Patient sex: M
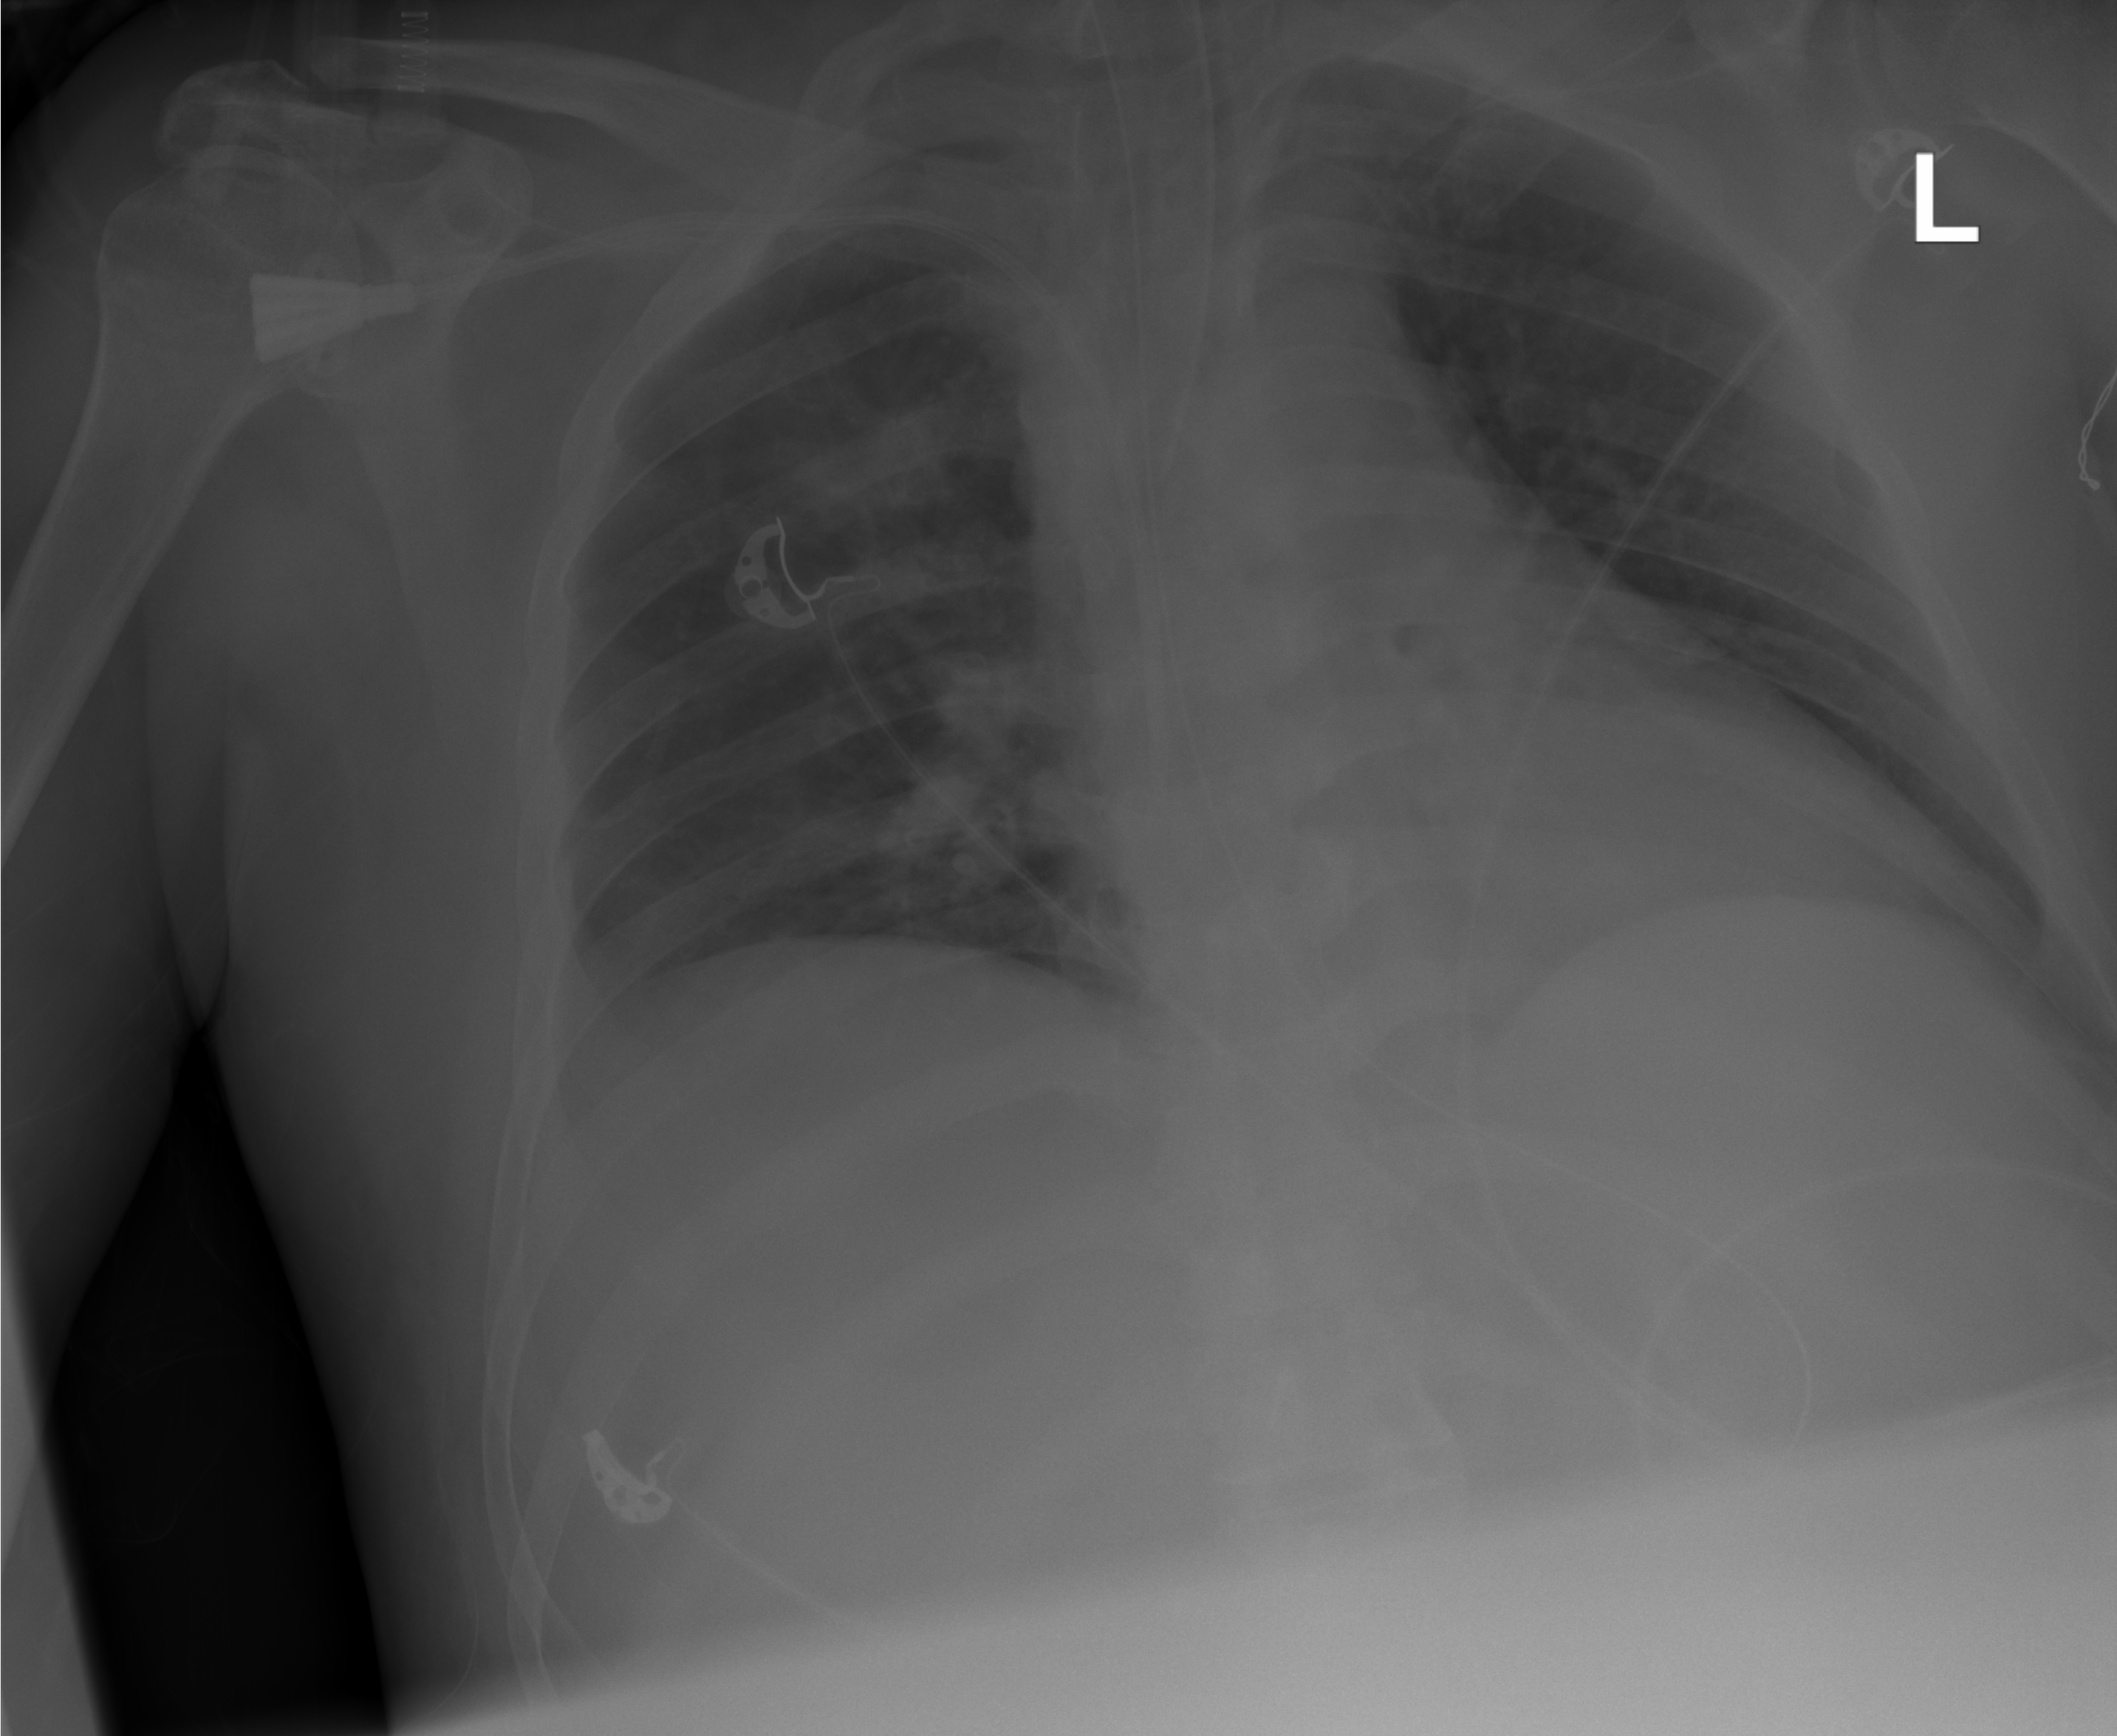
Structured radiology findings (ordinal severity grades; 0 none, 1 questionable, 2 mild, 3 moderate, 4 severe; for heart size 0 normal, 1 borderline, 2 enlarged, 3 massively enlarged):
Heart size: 0
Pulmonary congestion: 0
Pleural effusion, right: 0
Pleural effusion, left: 0
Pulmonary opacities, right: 2
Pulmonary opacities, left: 0
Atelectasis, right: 0
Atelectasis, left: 0